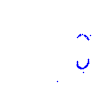
Particle: proton